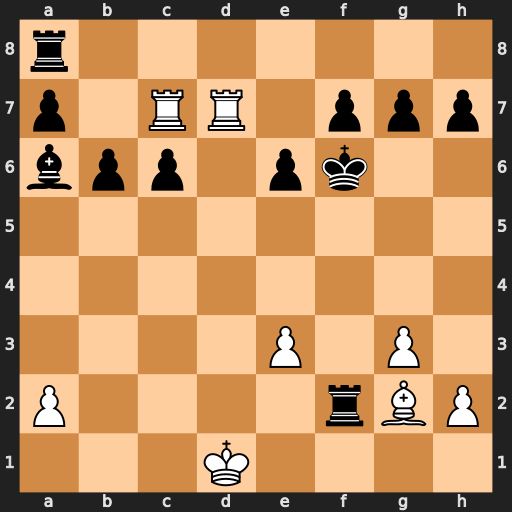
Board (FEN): r7/p1RR1ppp/bpp1pk2/8/8/4P1P1/P4rBP/3K4
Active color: w
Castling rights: -
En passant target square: -
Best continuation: Rxf7+ Ke5 Rxf2